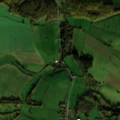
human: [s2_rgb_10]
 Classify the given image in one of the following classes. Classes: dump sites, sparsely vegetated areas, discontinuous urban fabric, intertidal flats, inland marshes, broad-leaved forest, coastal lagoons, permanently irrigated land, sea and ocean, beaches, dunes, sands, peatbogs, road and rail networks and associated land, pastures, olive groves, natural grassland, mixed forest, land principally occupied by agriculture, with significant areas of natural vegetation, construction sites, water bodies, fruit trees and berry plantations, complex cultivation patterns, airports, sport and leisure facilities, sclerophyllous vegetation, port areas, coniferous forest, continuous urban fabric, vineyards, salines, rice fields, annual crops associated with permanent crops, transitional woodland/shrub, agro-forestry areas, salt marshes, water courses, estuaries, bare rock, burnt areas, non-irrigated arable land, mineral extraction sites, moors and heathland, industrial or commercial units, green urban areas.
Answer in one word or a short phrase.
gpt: discontinuous urban fabric, pastures, land principally occupied by agriculture, with significant areas of natural vegetation, broad-leaved forest